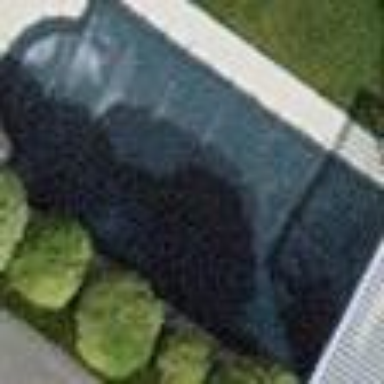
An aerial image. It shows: Swimming pool located in leisure land.